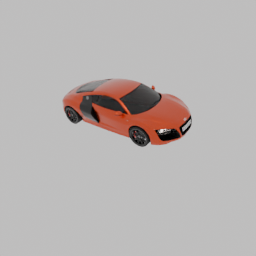
Label: mechanical